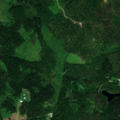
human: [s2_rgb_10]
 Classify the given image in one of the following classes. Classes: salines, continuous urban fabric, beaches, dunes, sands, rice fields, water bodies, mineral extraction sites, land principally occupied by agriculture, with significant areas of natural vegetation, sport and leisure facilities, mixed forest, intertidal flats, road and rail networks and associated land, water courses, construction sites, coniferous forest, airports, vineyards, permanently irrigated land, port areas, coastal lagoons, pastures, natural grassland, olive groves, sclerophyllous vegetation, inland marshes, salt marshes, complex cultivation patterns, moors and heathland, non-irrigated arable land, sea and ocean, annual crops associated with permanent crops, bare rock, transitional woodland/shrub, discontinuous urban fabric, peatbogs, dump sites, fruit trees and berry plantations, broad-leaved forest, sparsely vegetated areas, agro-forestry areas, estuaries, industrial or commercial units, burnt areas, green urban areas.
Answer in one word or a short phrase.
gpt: coniferous forest, mixed forest, transitional woodland/shrub